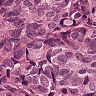
Metastatic tissue present: yes